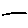
Label: line